Question: I want to create a header bar at the top of the web-page, give it a background color and then add a logo on it.
So the problem is:
- The width of the bar should be the .
---
I actually searched <URL>, I tried to reproduce it into my code but it does not seem to help me.
I have also seen <URL>.
My code is as follows:
'''
<!DOCTYPE html>
<html>
<head>
<title>TODO supply a title</title>
<meta charset="UTF-8">
<meta name="viewport" content="width=device-width, initial-scale=1.0">
<style>
.div {
position: absolute;
height: auto; //**** When changed to a percent value, it displays
width: 100%;
top: 0px;
left: 0px;
float: left;
background: #000029;
}
.logo {
position: fixed;
top: 5px;
left: 12px;
bottom: 4px;
}
</style>
</head>
<body>
<div class="div">
<img src="http://********Header.svg" alt="Logo" class="logo" >
</div>
</body>
</html>
'''
It just does not display the background color at all, and when I change the value of height to some value in percent, it displays.
---
EDIT:-

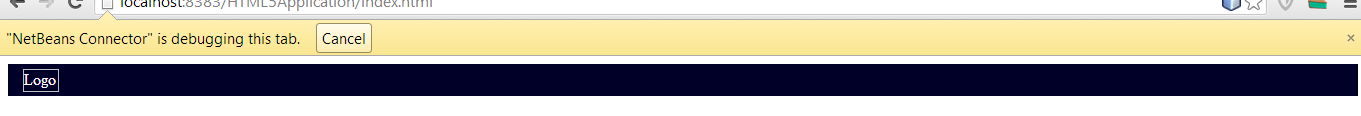
Answer: change you css code like below:
'''
.div {
position: fixed;
width: 100%;
top: 0px;
left: 0px;
background: #000029;
padding:5px;
}
.logo {
}
'''
see the demo here ----><URL>